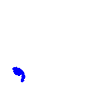
Particle: electron